Interaction volume radius: 10 \u00c5
Interaction volume height: 25 \u00c5
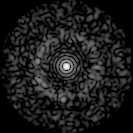
Disorder parameter: 0.8451